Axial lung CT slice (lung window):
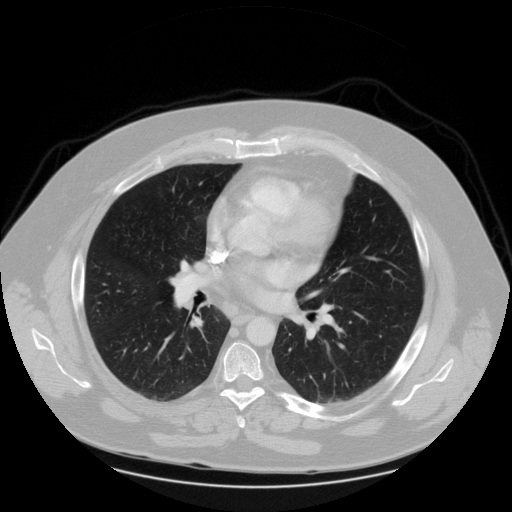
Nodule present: no